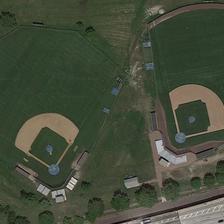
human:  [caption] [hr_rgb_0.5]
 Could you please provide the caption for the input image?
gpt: two baseball fields are in one side of a road .

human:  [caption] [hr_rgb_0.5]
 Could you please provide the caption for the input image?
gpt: two baseball fields are next to a road and a pool .

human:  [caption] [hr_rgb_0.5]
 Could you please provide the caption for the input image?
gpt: two baseball fields are located in the huage area of grassland next to road .

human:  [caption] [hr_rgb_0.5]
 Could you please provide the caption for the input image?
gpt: two baseball fields are next to a road and a lake .

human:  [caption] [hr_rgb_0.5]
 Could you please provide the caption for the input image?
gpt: two baseball fields are next to a road and a lake .